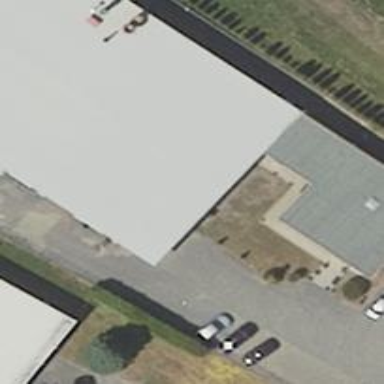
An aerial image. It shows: Car repair shop.